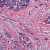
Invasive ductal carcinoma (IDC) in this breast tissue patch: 0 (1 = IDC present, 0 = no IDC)